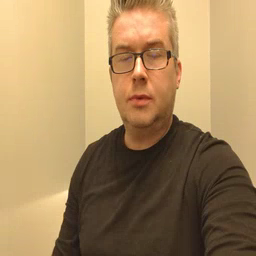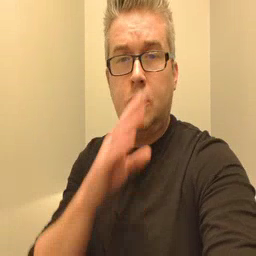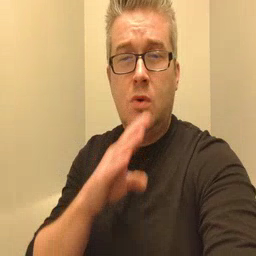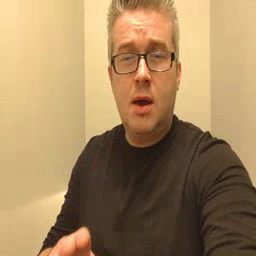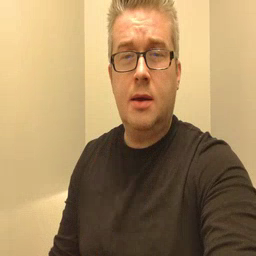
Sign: quiet